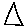
Label: triangle